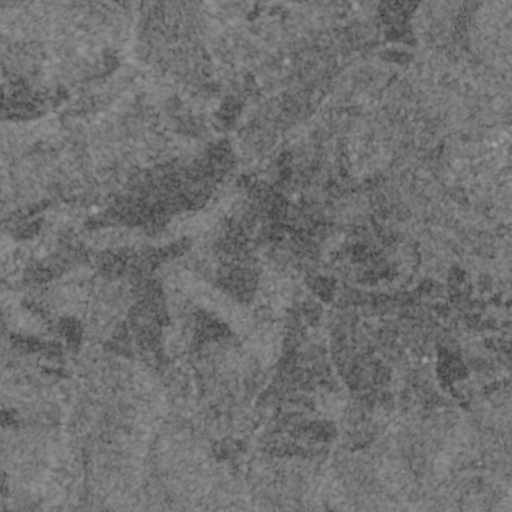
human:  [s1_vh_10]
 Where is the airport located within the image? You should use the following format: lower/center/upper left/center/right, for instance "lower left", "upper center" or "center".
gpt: The airport is located in the center left of the image.
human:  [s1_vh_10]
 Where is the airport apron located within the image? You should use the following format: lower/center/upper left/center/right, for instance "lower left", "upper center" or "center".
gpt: The airport apron is located in the center left of the image.
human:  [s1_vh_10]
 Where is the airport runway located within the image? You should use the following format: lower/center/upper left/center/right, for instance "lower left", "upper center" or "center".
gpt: The airport runway is located in the center left of the image.
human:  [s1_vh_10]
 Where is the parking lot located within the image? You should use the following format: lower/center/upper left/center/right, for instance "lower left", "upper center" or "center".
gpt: The parking lot is located in the center left of the image.
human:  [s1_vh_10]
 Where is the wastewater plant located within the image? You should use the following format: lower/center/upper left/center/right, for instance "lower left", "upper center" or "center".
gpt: The wastewater plant is located in the upper right of the image.
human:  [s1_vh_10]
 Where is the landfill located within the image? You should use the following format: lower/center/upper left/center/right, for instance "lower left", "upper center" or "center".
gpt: There is no landfill in the image.

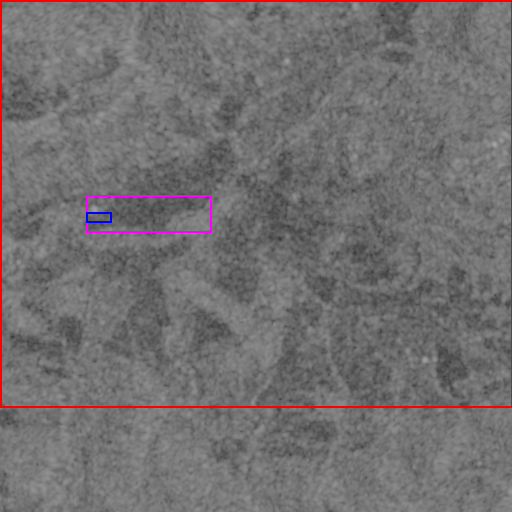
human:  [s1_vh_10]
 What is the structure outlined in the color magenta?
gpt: The structure outlined in magenta is an airport.
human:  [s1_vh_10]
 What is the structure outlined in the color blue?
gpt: The structure outlined in blue is an airport apron.
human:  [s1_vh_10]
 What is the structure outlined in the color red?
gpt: The structure outlined in red is a crop field.
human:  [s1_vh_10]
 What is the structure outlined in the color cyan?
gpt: There is no cyan outline.